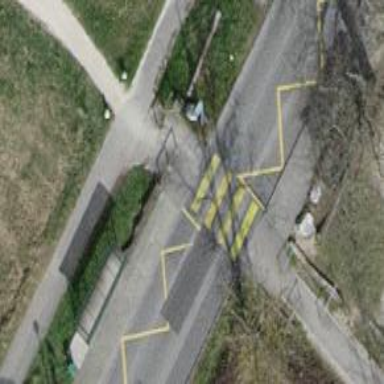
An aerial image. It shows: Uncontrolled zebra crossing on the road.